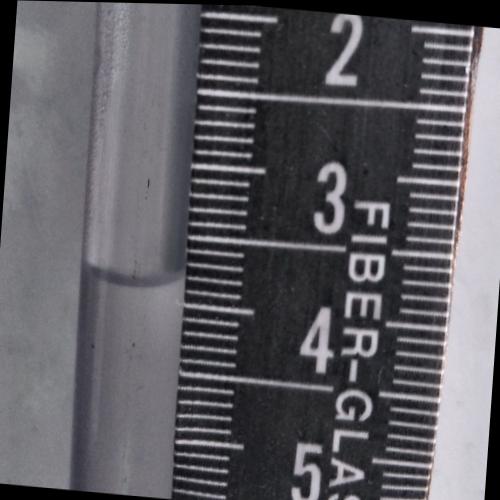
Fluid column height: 3.8 cm